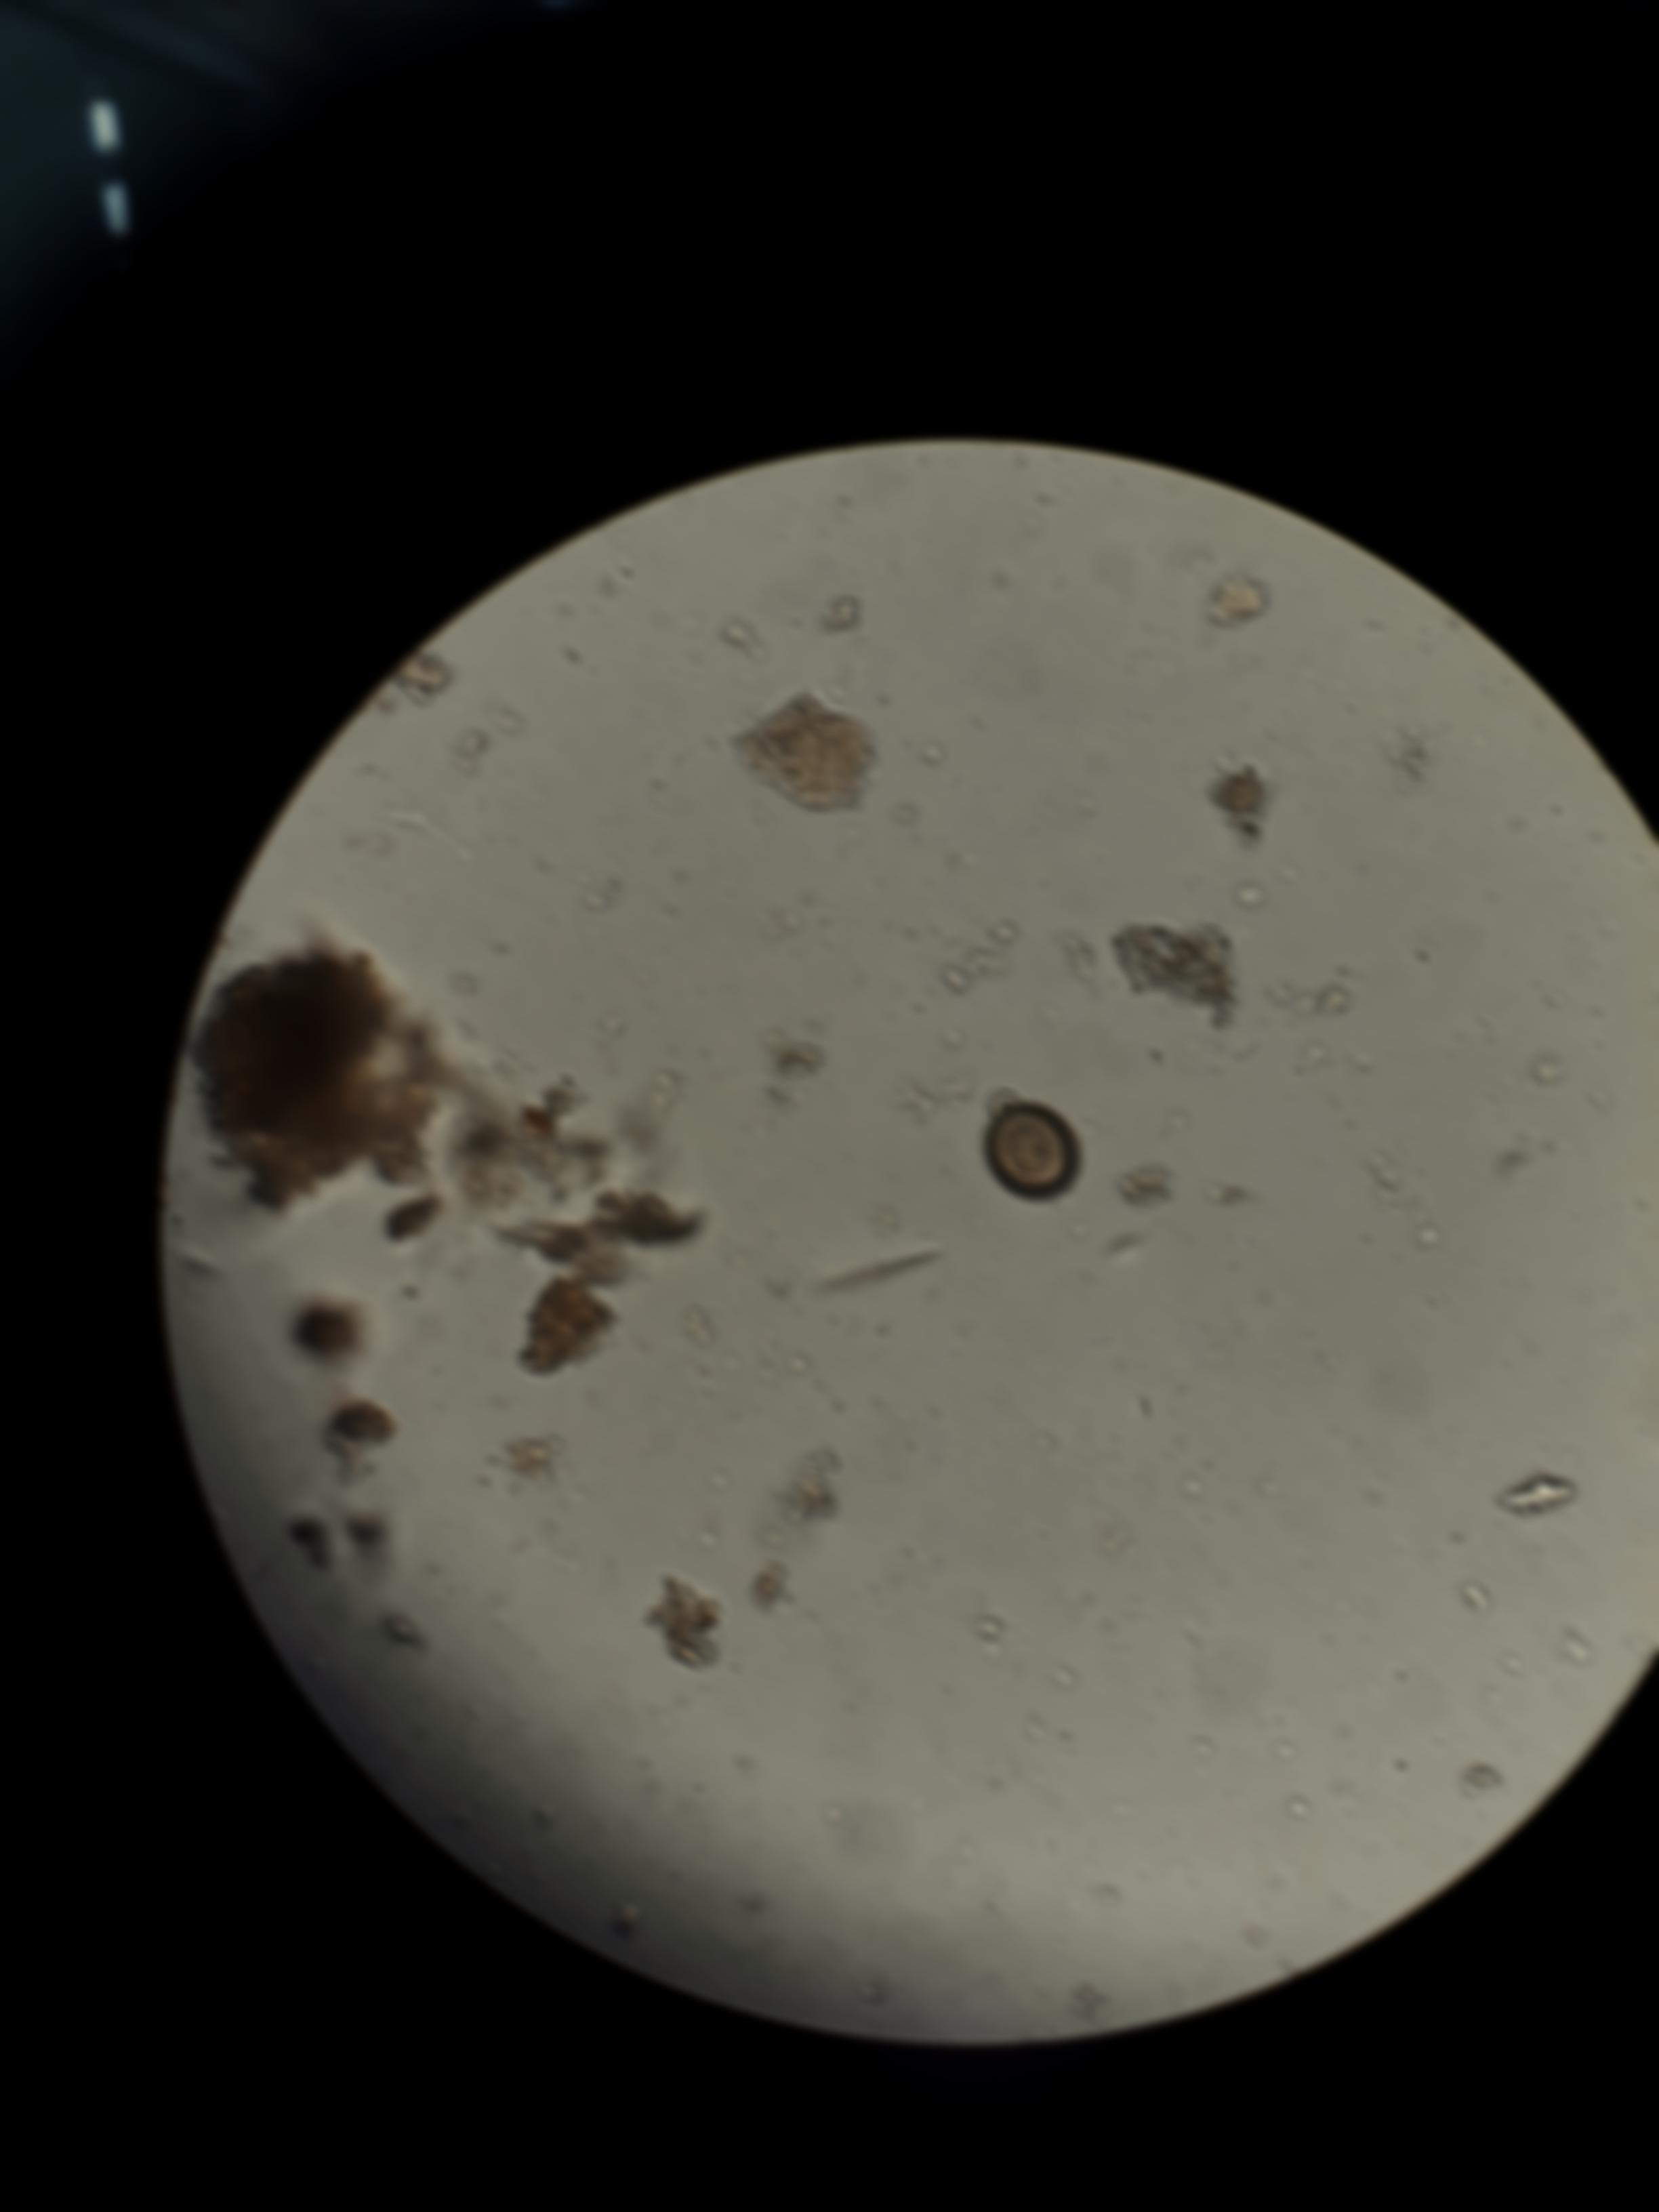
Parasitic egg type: Taenia spp. egg